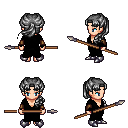
a pixel art fantasy rpg character, female body template, human, light skin, black robe, red pants, gray princess hairstyle, leather bracers, metal boots, spear, four views (front, back, left, right), 2x2 character sprite sheet, small pixel art, hard edges, no anti-aliasing